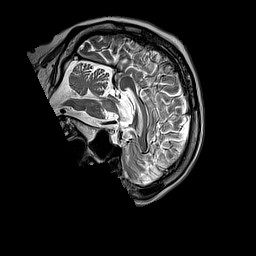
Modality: T2w
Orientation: sagittal
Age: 72
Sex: male
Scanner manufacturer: siemens
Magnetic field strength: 3 T
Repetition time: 3.2 s
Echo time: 0.212 s